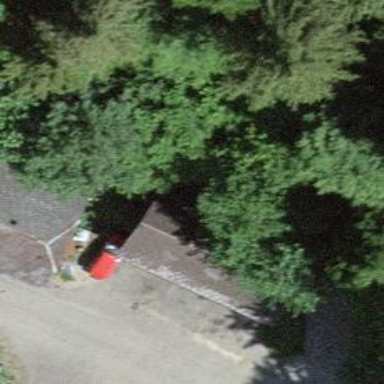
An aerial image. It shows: Garage building.